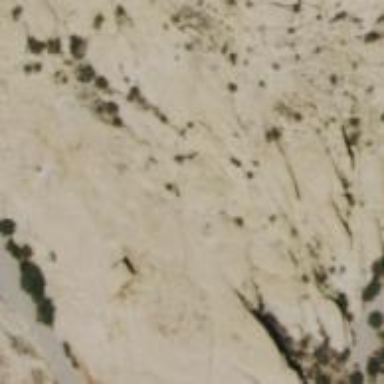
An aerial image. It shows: White cliff.